Interaction volume radius: 5 \u00c5
Interaction volume height: 15 \u00c5
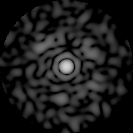
Disorder parameter: 0.8163